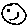
Label: smiley face